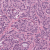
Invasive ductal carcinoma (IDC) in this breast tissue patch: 1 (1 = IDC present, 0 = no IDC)